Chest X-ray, PA view. Patient: 43 years old, sex M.
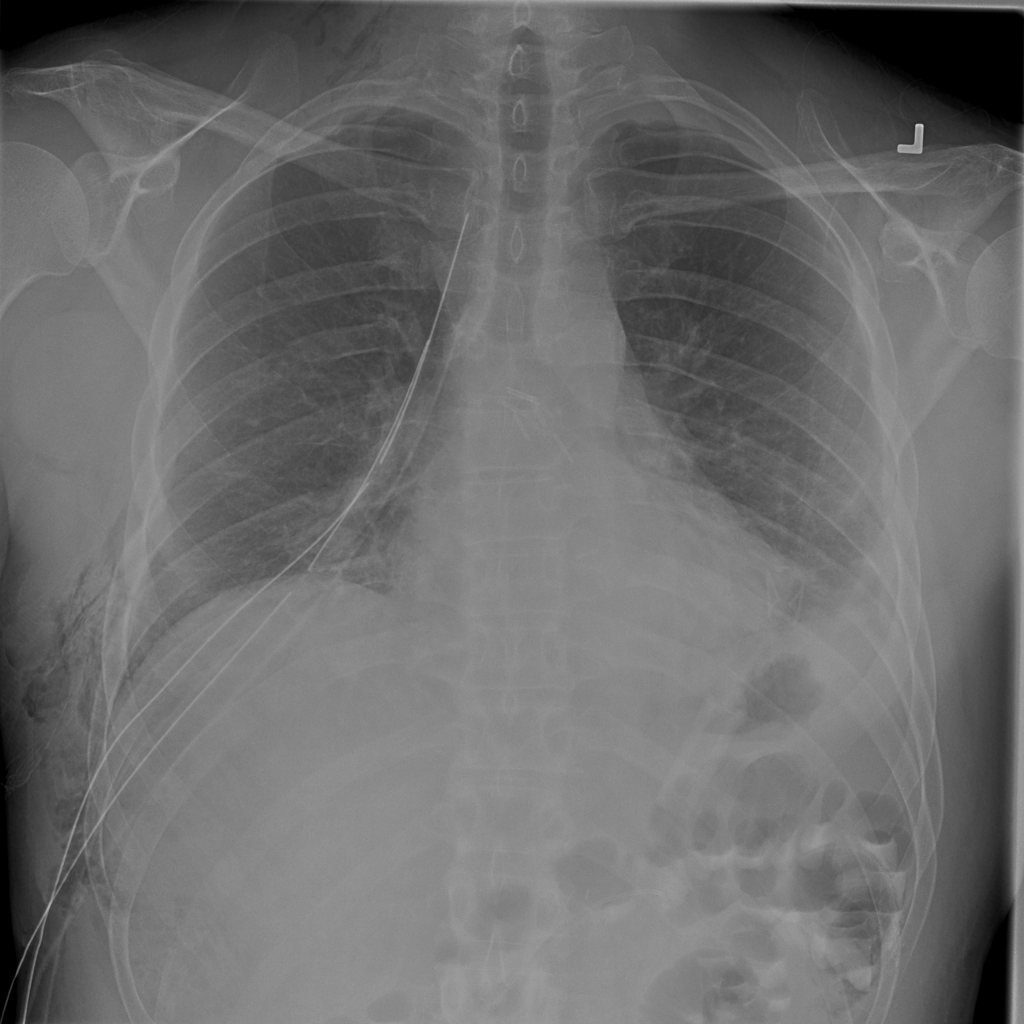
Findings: Effusion, Emphysema, Pleural_Thickening, Pneumothorax